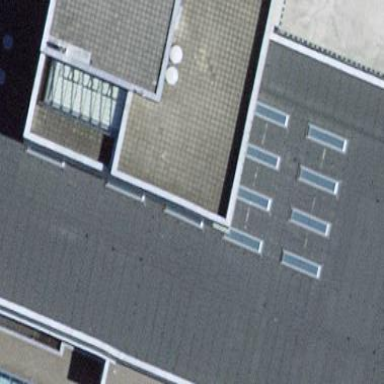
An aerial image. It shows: Office building.